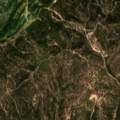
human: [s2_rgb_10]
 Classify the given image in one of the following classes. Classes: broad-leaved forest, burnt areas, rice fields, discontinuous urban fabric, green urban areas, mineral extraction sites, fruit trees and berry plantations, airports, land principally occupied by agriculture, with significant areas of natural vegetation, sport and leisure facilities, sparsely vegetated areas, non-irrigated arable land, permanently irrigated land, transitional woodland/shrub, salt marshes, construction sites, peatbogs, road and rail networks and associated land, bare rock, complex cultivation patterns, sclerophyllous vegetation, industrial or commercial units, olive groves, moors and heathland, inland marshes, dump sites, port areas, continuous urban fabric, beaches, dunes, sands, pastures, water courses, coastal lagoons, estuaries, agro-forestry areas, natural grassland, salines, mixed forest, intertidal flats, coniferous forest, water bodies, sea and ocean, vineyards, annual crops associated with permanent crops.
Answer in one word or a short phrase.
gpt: permanently irrigated land, pastures, agro-forestry areas, broad-leaved forest